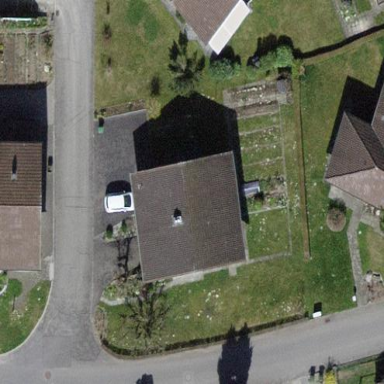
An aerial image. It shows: Simple house.